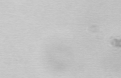
Label: camera_spot